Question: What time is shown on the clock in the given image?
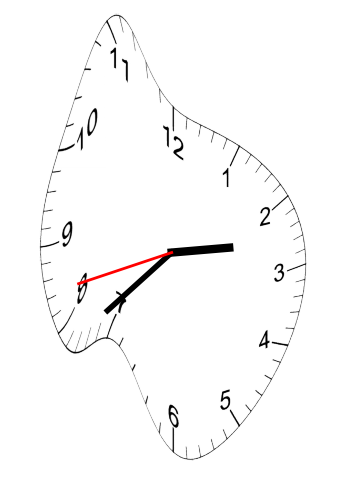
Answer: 02:37:42